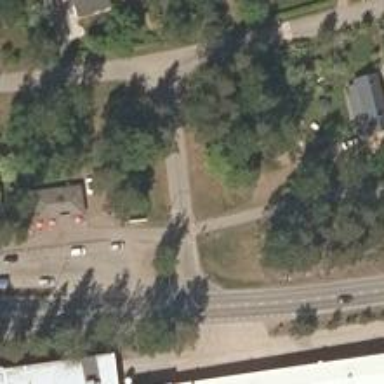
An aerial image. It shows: Asphalt footway with marked crossing.